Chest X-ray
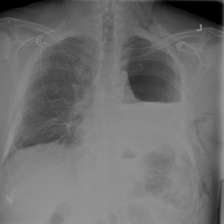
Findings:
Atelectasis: negative
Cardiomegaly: negative
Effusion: negative
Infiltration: negative
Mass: negative
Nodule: negative
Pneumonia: negative
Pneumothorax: negative
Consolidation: negative
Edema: negative
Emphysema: negative
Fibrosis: negative
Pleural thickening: negative
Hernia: negative